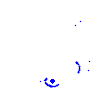
Particle: pion